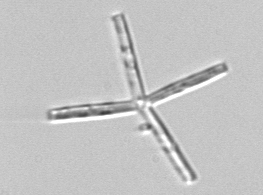
Label: Thalassionema